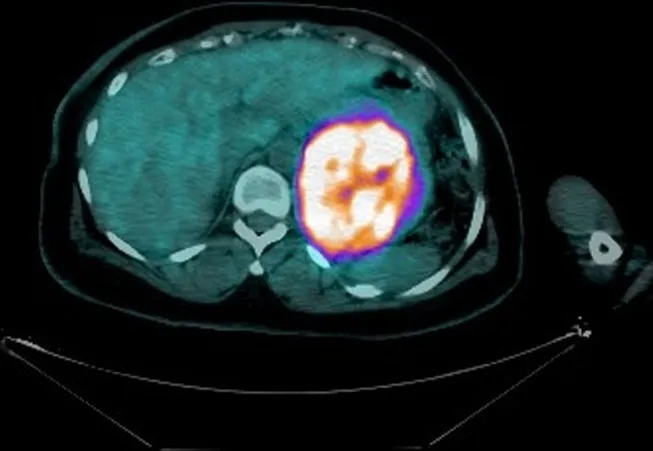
18FDG PET showing increased uptake in the left adrenal mass with SUVmax of 25.
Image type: radiology (pet)